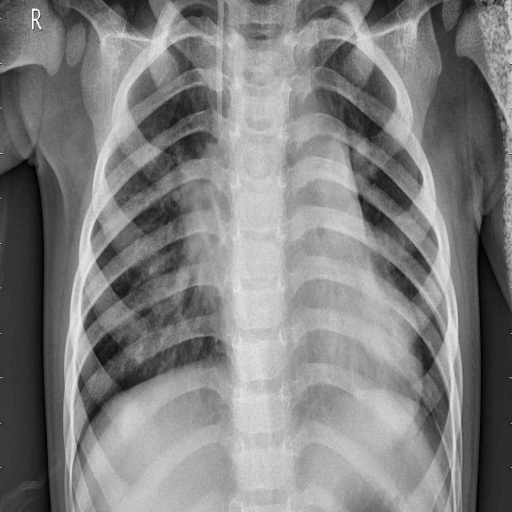
Finding: PNEUMONIA